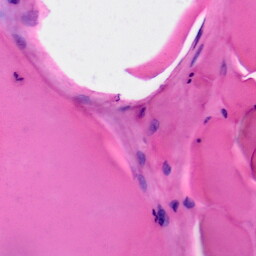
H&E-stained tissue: Skin